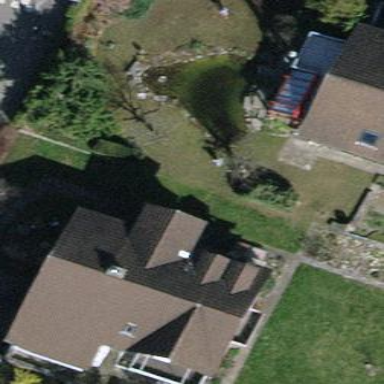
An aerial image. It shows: Building with tiled roof.